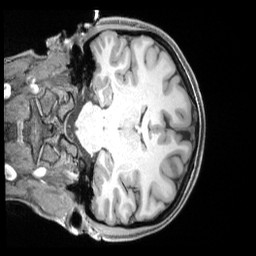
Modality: T1w
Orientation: coronal
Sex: female
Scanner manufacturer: siemens
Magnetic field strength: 3 T
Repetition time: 2.4 s
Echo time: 0.00222 s